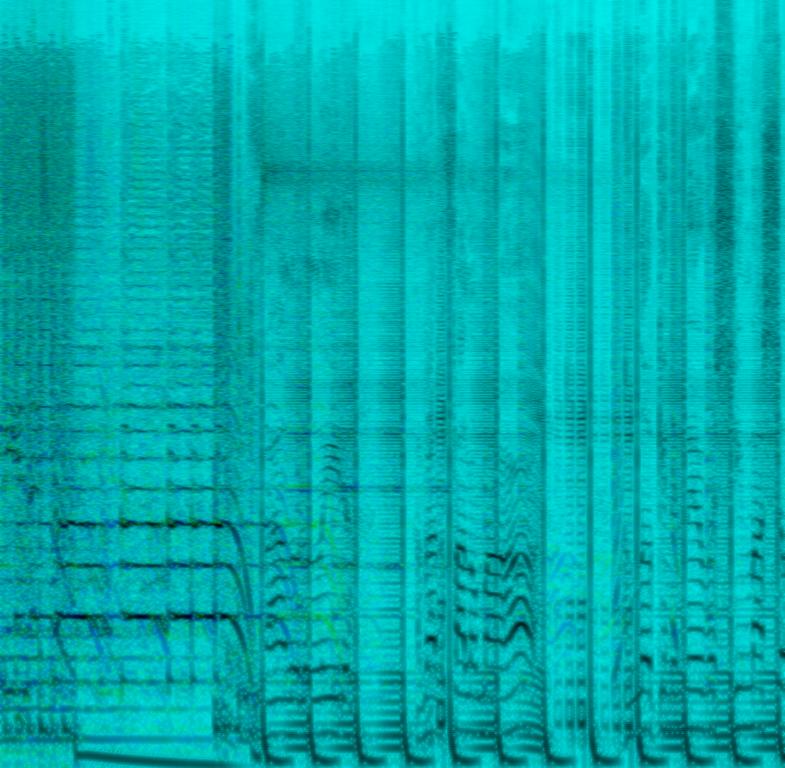
A male vocalist sings this enthusiastic Electro Hop. The tempo is fast with synthesiser articulation, Dj mixer and digital drum beats. The song has emphatic, insistent vocals, punchy, youthful, buoyant, funky,strong,psychedelic,  persuasive, groovy and untiring. This song is a contemporary Electronic HIp-Hop.